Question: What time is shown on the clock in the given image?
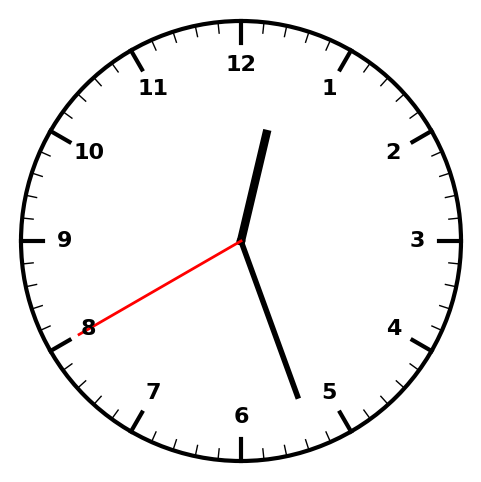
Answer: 12:26:40